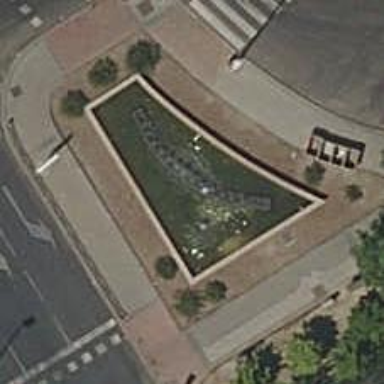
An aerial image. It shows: Beautiful fountain.